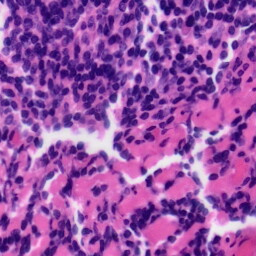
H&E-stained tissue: Tonsil